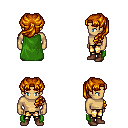
a pixel art fantasy rpg character, male body template, human, tanned skin, green cape, gold greaves, dark blonde princess hairstyle, brown shoes, four views (front, back, left, right), 2x2 character sprite sheet, small pixel art, hard edges, no anti-aliasing